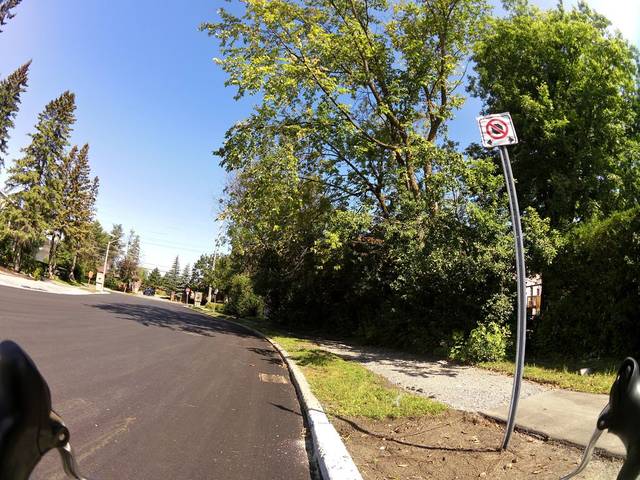
Region: Canada
Coordinates: 45.387, -75.651